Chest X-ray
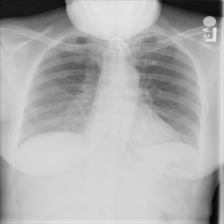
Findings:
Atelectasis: positive
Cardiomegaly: negative
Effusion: negative
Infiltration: negative
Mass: negative
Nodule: negative
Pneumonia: negative
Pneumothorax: negative
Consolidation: negative
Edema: negative
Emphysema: negative
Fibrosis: negative
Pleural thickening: negative
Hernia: negative